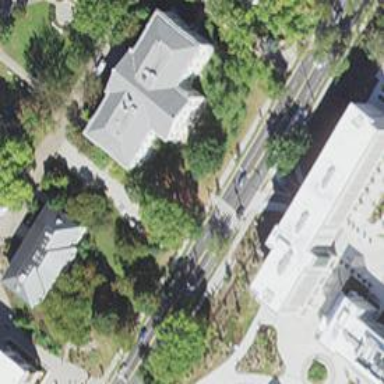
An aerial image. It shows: View of university building.